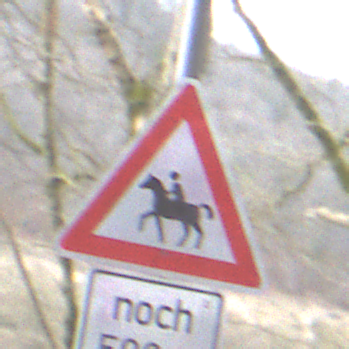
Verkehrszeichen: ReiterRechts
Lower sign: LaengeEinerStrecke3
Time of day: MorningAfternoon
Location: Outdoor (Nature)
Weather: PartlyCloudy
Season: NotSpecified
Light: Natural